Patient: sex F, age 61
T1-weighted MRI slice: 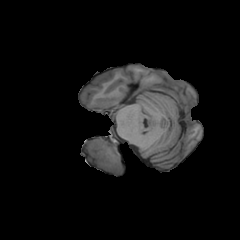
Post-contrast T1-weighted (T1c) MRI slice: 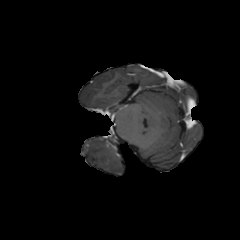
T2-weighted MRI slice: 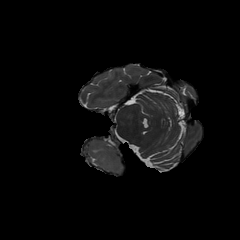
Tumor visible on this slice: yes
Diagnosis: Glioblastoma, IDH-wildtype
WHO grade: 4